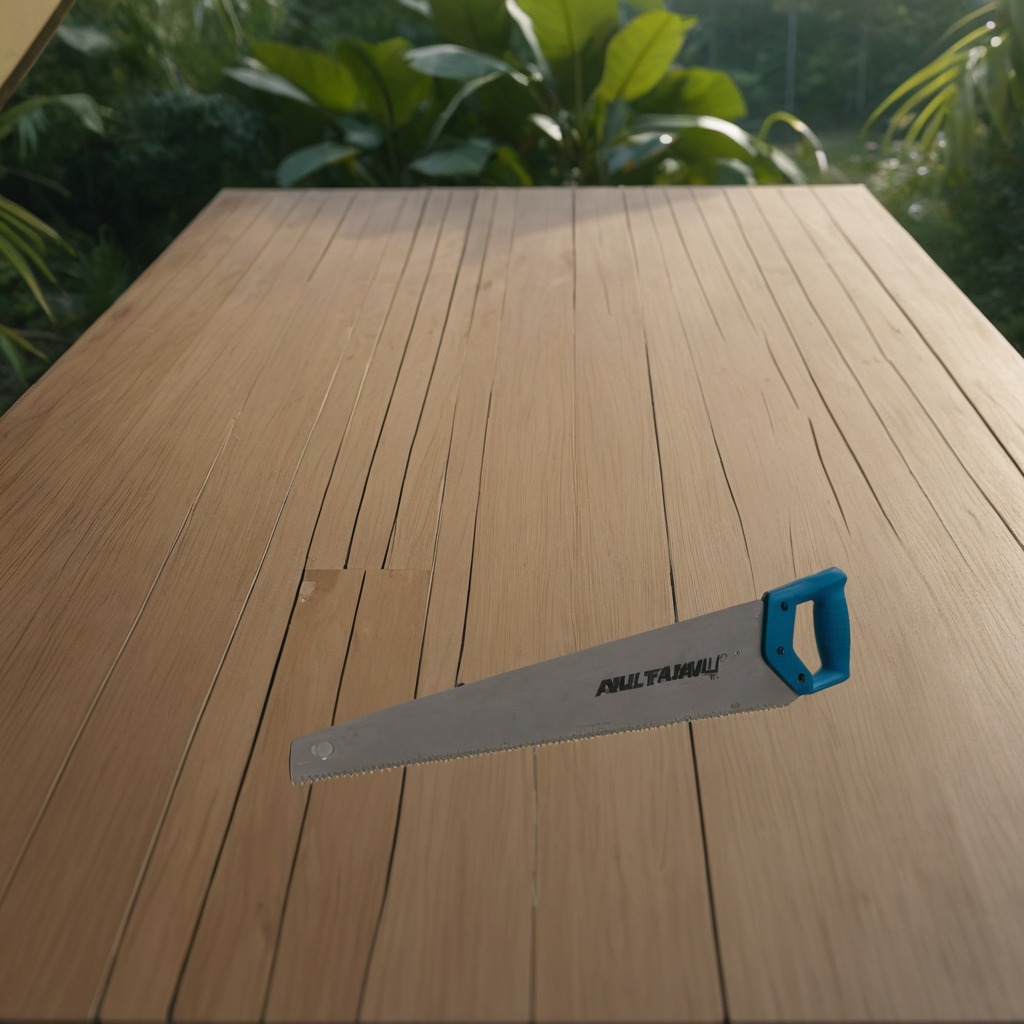
A handheld metal saw is lying on a wooden table inside a jungle field workshop tent.